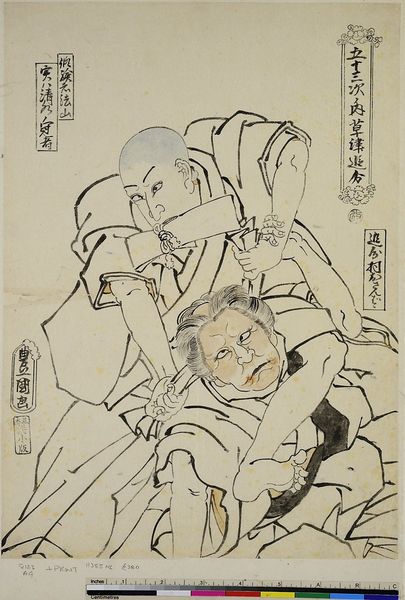
Titel: Die Schauspieler Ichimura Kodanji IV als Shugendo Hozan, eigentlich Shimizu-kanja,  und Otani Tomomatsu IV als Oiwakemura Osanbaba: Die Weggabelung von Kusatsu, aus der Serie: Aus den 53 Szenen
Künstler: Utagawa Kunisada
Standort: Hamburg
Institution: Museum für Kunst und Gewerbe Hamburg
Schlagwörter: blau, fuß, hand, kampf, mann, weiß, menschen, bunt, schwarz, alt, arm, kleidung, mord, haare, theater, japan, papier, alter mann, farbe, glatze, schriftzeichen, tusche, linie, asien, asiatisch, china, zeit, schauspieler, skizzen, schauspielerin, tuschzeichnung, kalligraphie, grauhaarig, pinselzeichnung, kabuki, edo, asiatische kunst, theateraufführung, ukiyo, inches, inch, sumo ringer